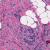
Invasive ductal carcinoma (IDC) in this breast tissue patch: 1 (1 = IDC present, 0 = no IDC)